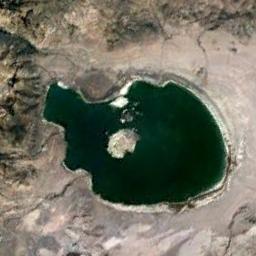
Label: lake